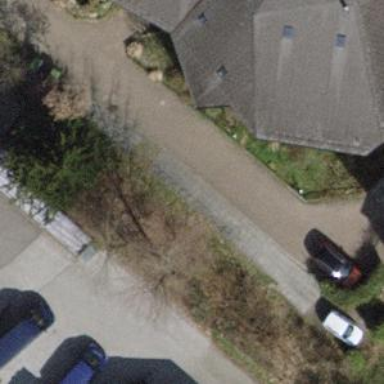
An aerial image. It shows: View of roof of building.